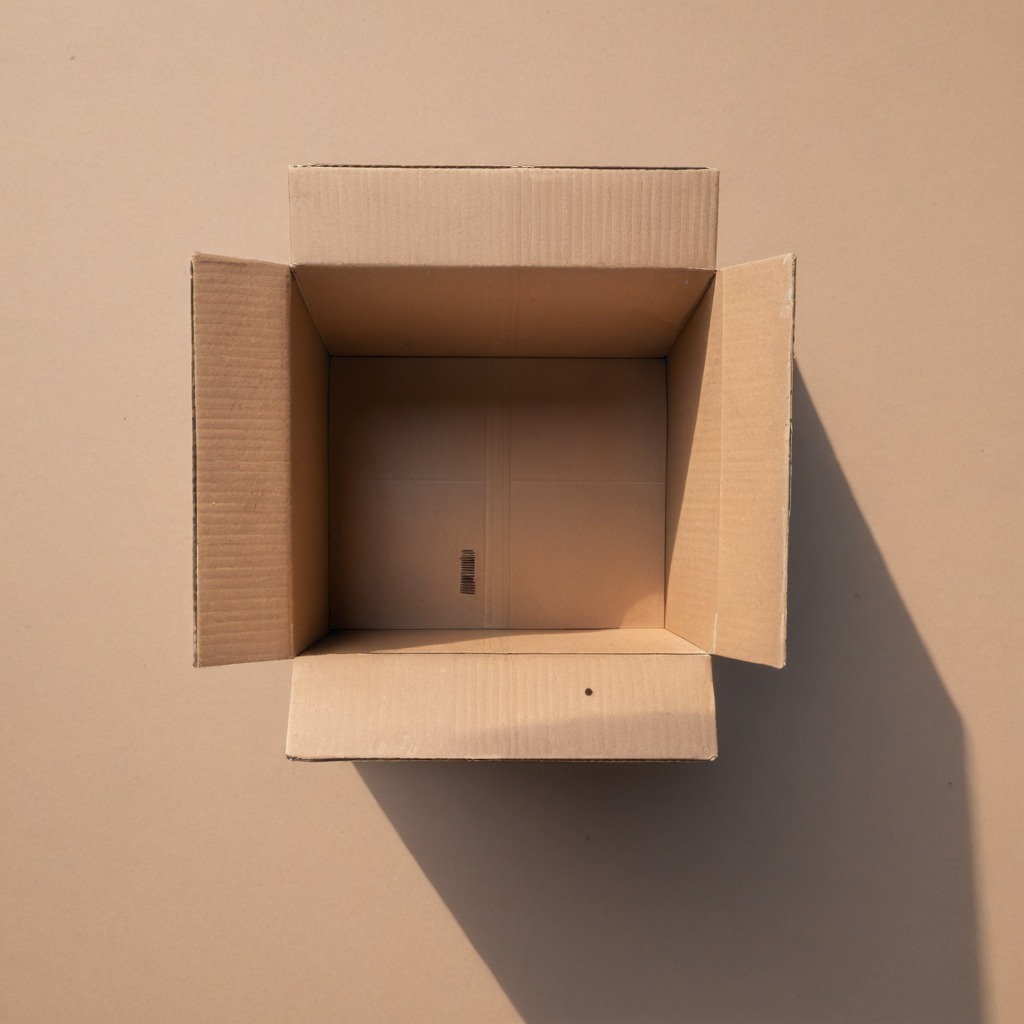
A coiled metal spring lies on the cardboard box surface.